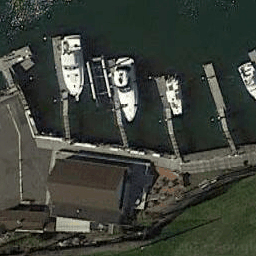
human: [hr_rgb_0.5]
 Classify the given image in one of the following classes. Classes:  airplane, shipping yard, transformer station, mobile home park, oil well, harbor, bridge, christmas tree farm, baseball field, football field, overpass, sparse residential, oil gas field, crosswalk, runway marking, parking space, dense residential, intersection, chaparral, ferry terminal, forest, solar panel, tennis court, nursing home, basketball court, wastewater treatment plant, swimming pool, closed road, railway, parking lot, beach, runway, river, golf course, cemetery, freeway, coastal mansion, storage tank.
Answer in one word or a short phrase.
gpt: harbor